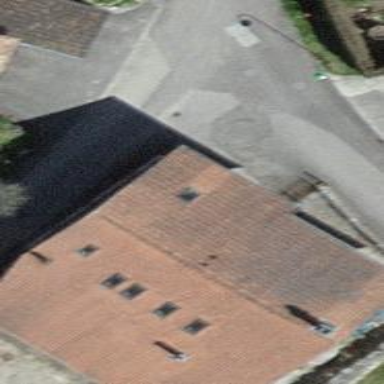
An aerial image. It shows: Farm building.